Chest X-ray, AP view. Patient: 10 years old, sex F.
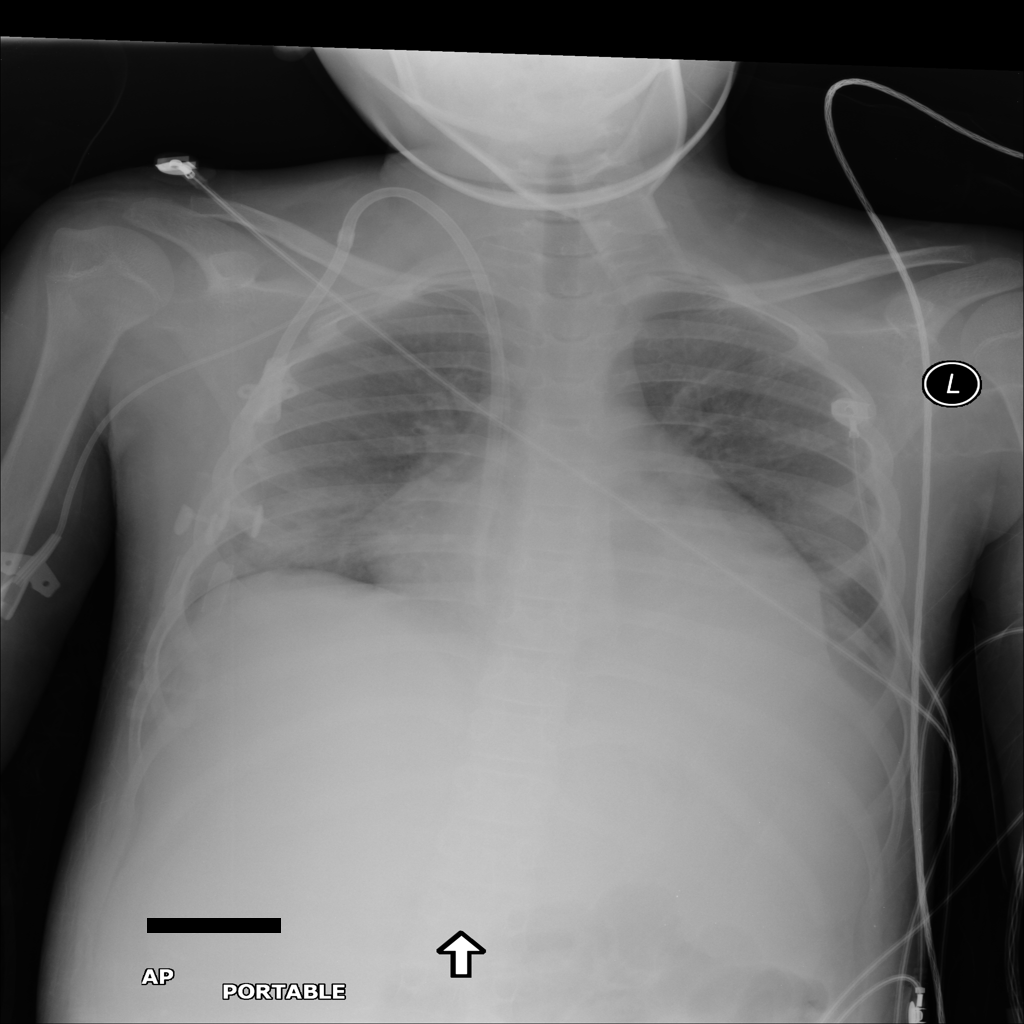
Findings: Effusion, Infiltration